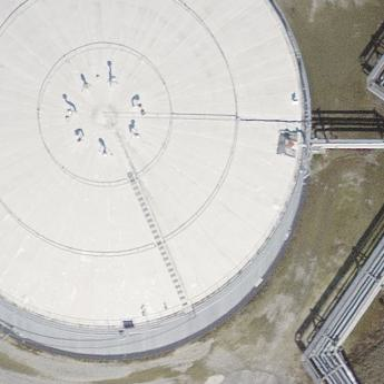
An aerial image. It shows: Storage tank building.